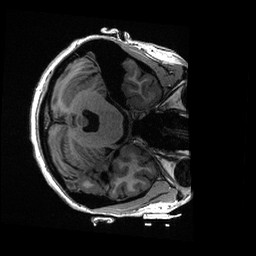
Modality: T1w
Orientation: axial
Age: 18
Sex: female
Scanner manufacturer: ge
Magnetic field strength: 3 T
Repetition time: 0.006952 s
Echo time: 0.00292 s